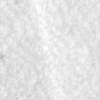
Label: no_change